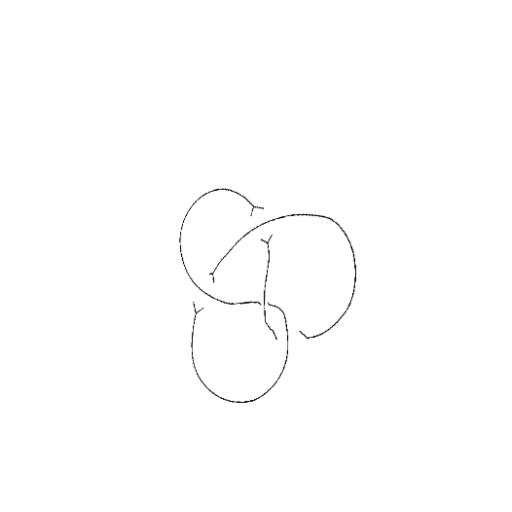
Crossing number: 4